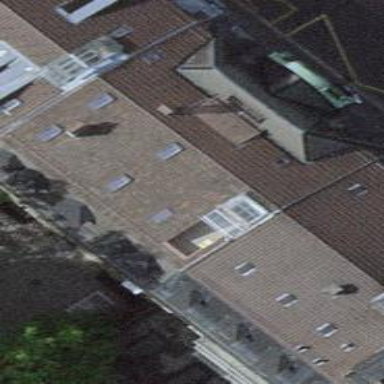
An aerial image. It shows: Building with mansard roof.